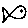
Label: fish